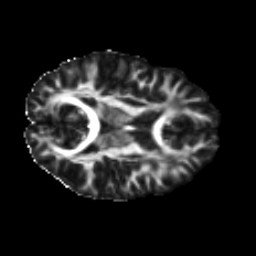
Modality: FA
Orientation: axial
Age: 23
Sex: female
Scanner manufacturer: ge
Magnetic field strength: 3 T
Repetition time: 7.8 s
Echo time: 0.0606 s